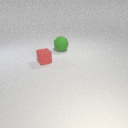
large green rubber sphere to the right of small red rubber cube